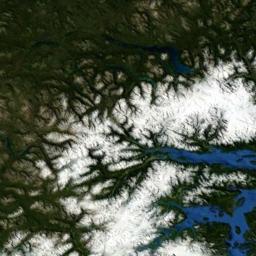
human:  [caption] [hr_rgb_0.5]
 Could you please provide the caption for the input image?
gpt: The snow on the snowy mountains is distributed at the junction of brown and green mountains .

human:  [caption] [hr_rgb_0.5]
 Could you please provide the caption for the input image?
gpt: There is snow on the part of the snowberg .

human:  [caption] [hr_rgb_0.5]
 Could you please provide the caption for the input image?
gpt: The snow berg is next to the lake .

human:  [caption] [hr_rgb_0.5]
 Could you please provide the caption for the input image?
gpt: The snowberg is partly covered with snow and ice and some fiords are next to the snowberg .

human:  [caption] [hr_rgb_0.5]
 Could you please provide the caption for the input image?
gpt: There are some snow and two lakes on the snowberg .